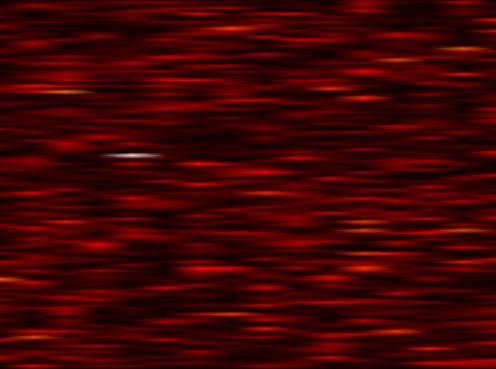
Label: FOFDM